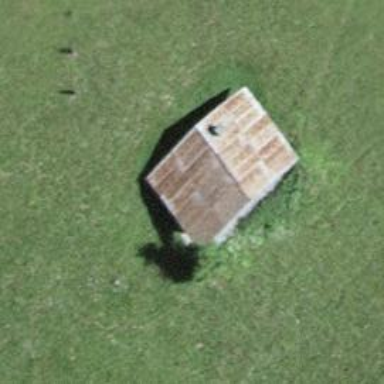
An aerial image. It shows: Cabin is depicted in the image.